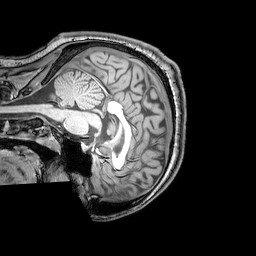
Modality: T1w
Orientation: sagittal
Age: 23
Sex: male
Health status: healthy
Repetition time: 0.081 s
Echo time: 0.037 s